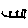
Label: square